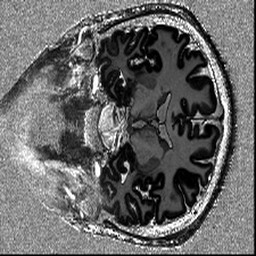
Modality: MP2RAGE
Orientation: coronal
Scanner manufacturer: siemens
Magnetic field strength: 6.98 T
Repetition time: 4.75 s
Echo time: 0.00277 s